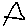
Label: triangle